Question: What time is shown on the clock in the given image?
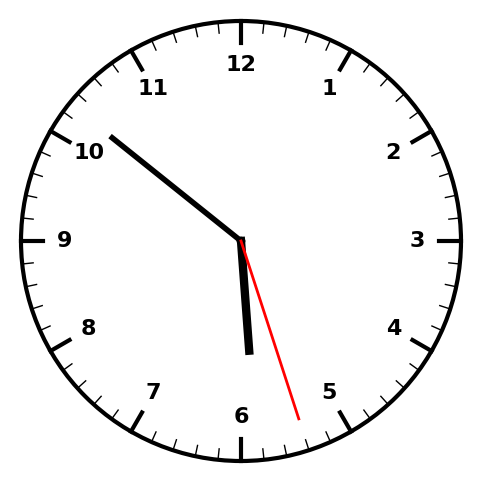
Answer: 05:51:27